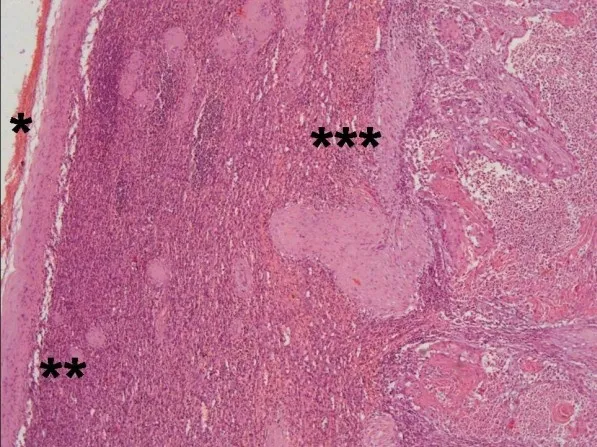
Splenic metastasis from squamous cell carcinoma of the esophagus. Splenic capsule (*), white pulp (**) and red pulp (***) invaded by squamous cell carcinoma. HE, 100x.
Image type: pathology (h&e)